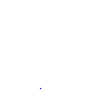
Particle: proton